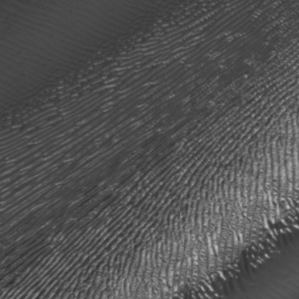
Label: frost